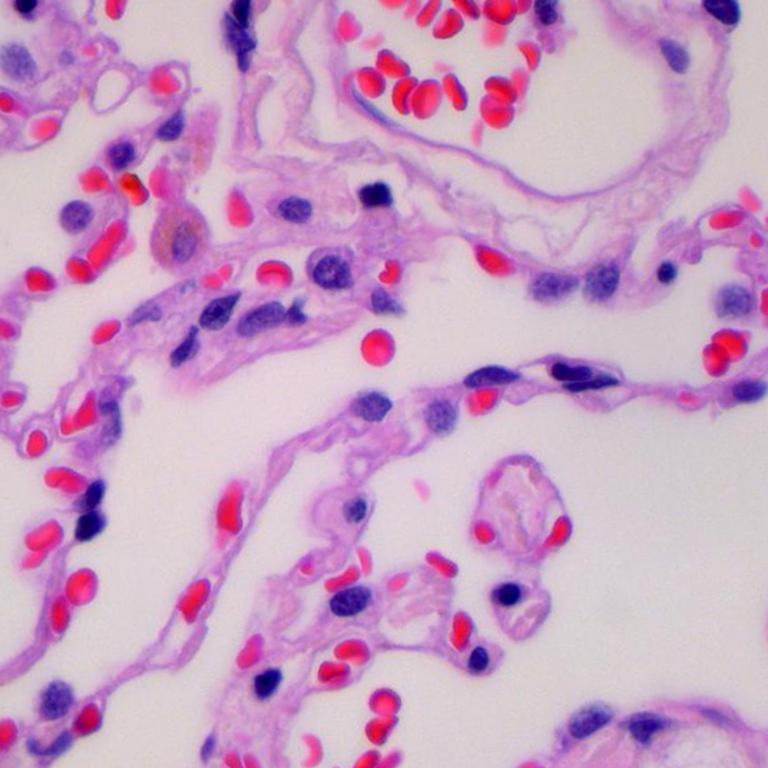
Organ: lung
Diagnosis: benign